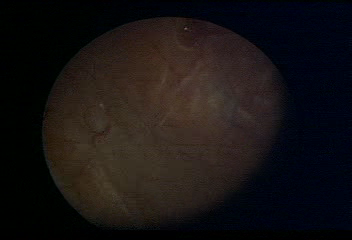
Modality: WLC
Class: Normal mucosa
Bladder cancer association: No